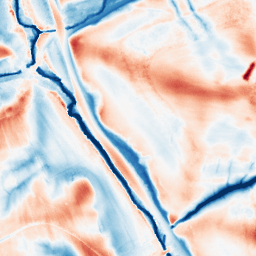
Category: edge_preserving
Decomposition family: guided
Decomposition parameters: radius: 16
eps: 0.001
Upsampling method: quadratic
Upsampling parameters: scale: 2
Upsampling scale: 2